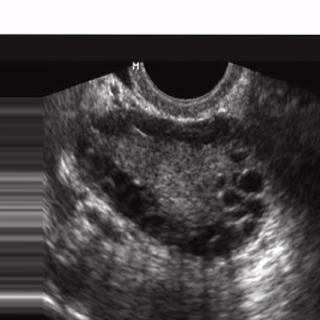
Label: infected